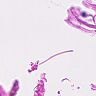
Metastatic tissue present: no